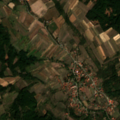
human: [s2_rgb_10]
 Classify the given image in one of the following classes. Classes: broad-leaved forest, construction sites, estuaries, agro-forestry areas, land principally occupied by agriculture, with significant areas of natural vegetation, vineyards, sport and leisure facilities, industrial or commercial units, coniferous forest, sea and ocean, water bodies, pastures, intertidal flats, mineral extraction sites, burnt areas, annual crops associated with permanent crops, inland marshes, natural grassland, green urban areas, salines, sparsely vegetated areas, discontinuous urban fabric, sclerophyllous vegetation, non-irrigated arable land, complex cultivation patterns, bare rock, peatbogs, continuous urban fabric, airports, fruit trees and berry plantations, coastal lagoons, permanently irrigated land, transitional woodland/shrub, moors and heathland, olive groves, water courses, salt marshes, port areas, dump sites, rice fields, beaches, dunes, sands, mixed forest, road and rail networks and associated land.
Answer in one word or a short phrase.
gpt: discontinuous urban fabric, non-irrigated arable land, complex cultivation patterns, land principally occupied by agriculture, with significant areas of natural vegetation, broad-leaved forest